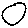
Label: circle